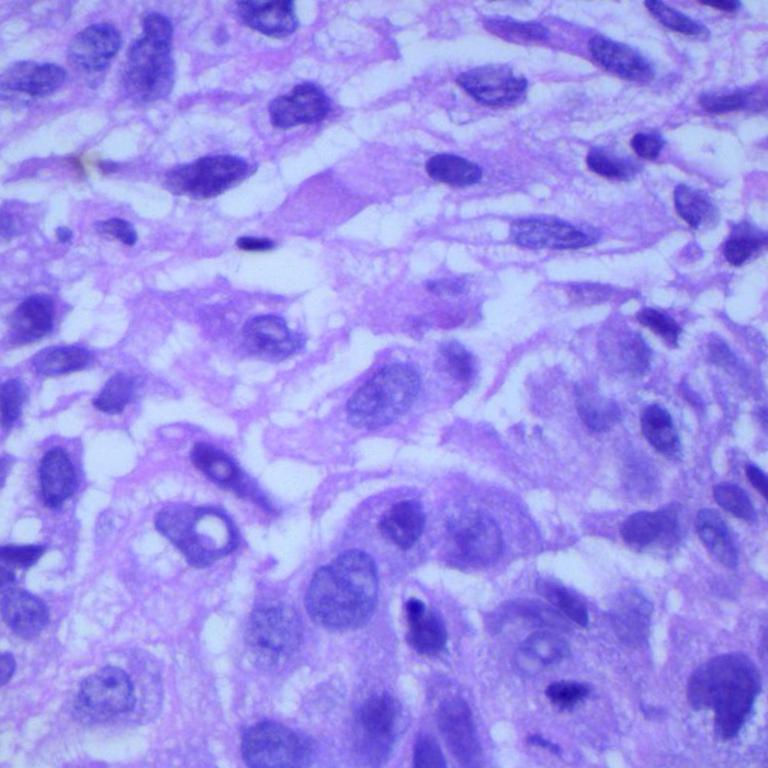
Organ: lung
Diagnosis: squamous carcinomas